Question: I am trying to create a dll file with C++ using qt.
In my 'mylib.cpp' I have:
'''
#include "mylib.h"
MyLib::MyLib()
{
}
void MyLib::Test()
{
qDebug()<<"Hello from DLL!";
}
'''
in 'mylib.h':
'''
#ifndef MYLIB_H
#define MYLIB_H
#include "mylib_global.h"
#include<QDebug>
class MYLIBSHARED_EXPORT MyLib
{
public:
MyLib();
void Test();
};
#endif // MYLIB_H
'''
in my 'MyLib.pro':
'''
#-------------------------------------------------
#
# Project created by QtCreator 2015-03-13T15:09:07
#
#-------------------------------------------------
QT -= gui
TARGET = MyLib
TEMPLATE = lib
DEFINES += MYLIB_LIBRARY
SOURCES += mylib.cpp
HEADERS += mylib.h mylib_global.h
unix {
target.path = /usr/lib
INSTALLS += target
}
'''
if I run the project I get such a notification:

My code does not generate a dll file.
What should I do? how can I solve this problem?
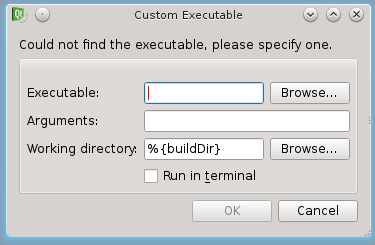
Answer: You can't run a library, so there's no executable, and the error is fully expected. There's nothing to run. The 'dll' certainly gets generated in the build directory. Just go there and you'll find it.